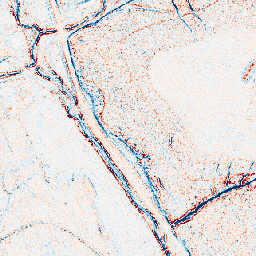
Category: edge_preserving
Decomposition family: anisotropic_diffusion
Decomposition parameters: iterations: 10
kappa: 10
gamma: 0.05
Upsampling method: area
Upsampling parameters: scale: 8
Upsampling scale: 8